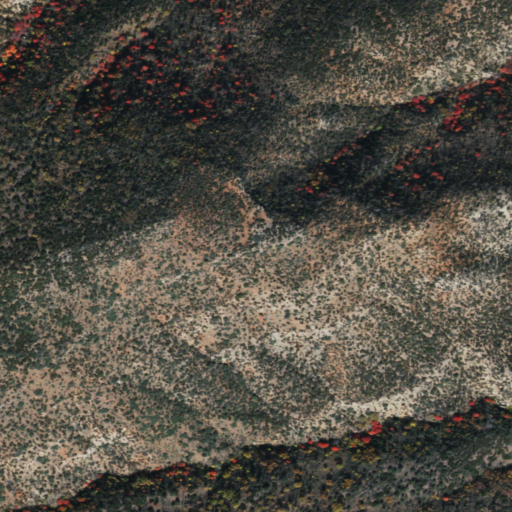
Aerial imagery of ridge(s) in Arizona named Cibecue Ridge containing only shrub